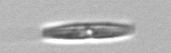
Label: pennate